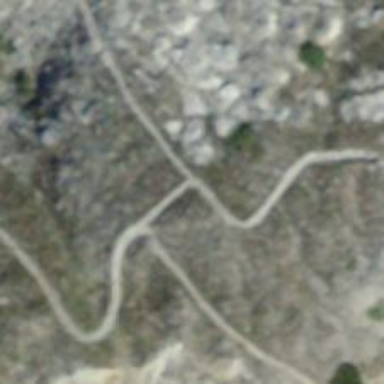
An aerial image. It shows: Path.